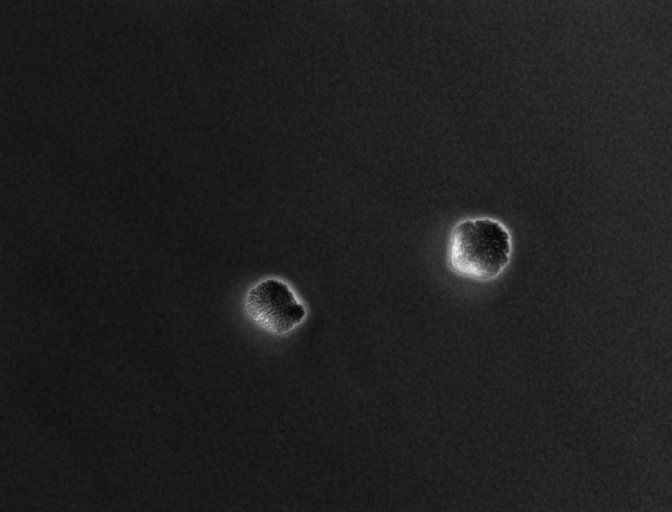
Phase contrast microscopy, 20x objective, 5 h incubation